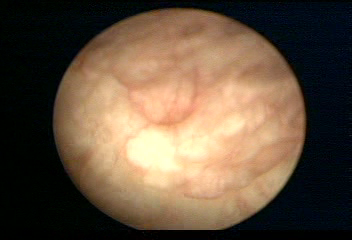
Modality: WLC
Class: Normal mucosa
Bladder cancer association: No